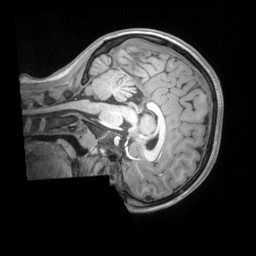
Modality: T1w
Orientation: sagittal
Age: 11
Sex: female
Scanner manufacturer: siemens
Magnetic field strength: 3 T
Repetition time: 2.53 s
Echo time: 0.00164 s